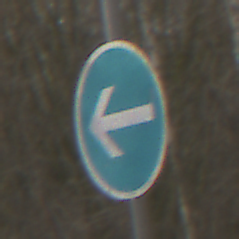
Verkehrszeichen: VorgeschriebeneFahrtrichtungHierLinks
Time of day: MorningAfternoon
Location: Outdoor (Nature)
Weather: PartlyCloudy
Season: Winter
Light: Natural